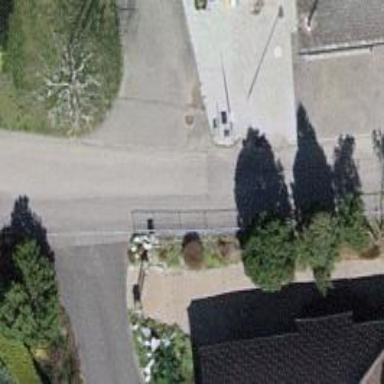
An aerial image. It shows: Residential road with unpaved surface.